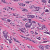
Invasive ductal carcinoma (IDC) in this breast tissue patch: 1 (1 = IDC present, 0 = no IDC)